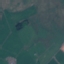
Land use / land cover: Pasture